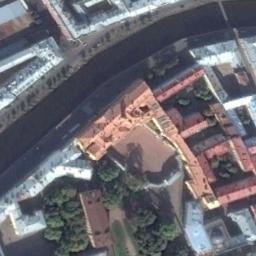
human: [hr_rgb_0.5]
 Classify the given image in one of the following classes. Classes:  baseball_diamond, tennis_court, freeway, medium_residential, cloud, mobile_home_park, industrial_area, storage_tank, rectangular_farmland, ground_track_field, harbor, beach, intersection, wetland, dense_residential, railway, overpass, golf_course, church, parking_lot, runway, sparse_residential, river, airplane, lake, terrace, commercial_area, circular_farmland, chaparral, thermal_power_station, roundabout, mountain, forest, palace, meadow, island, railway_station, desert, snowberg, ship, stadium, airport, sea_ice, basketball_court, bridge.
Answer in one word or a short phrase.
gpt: palace